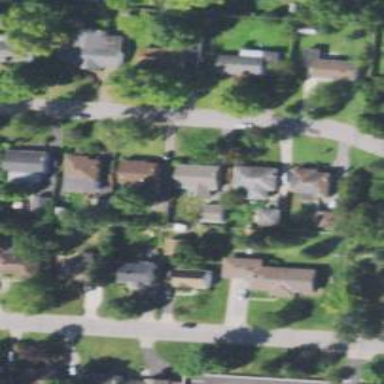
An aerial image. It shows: Residential driveway.